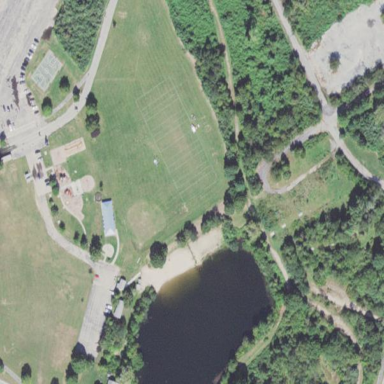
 used for leisure and sports activities."